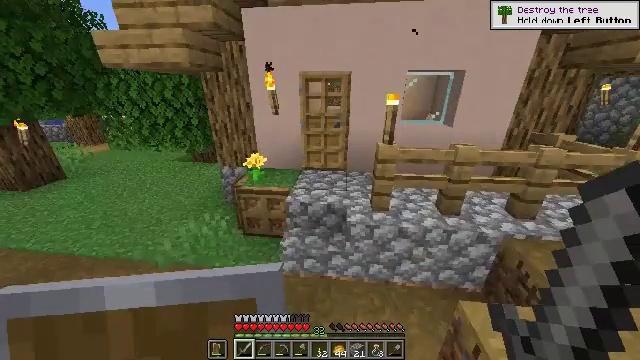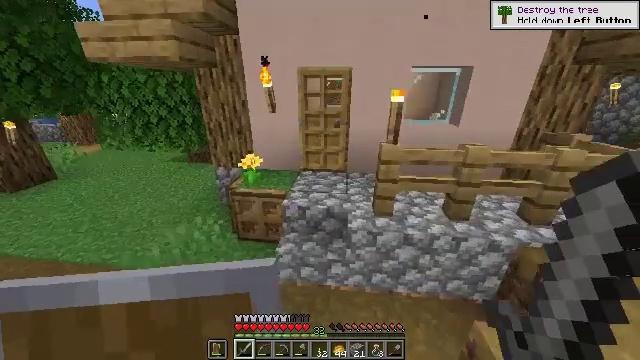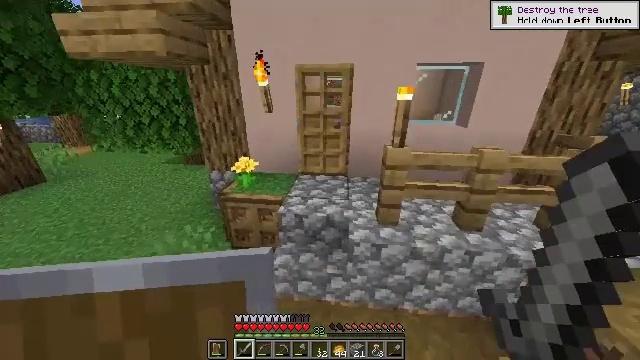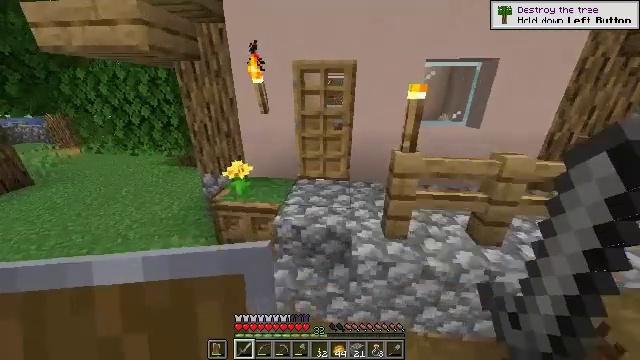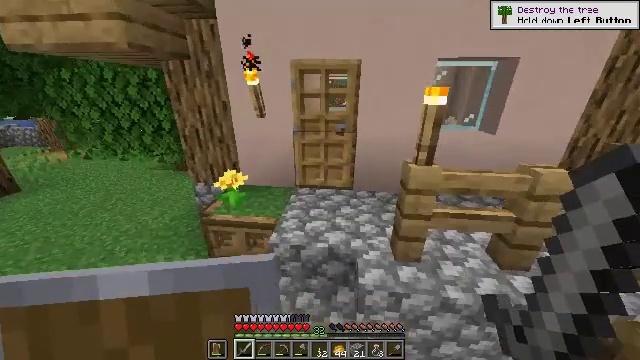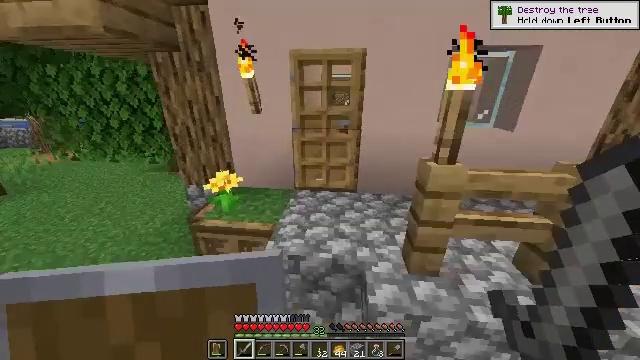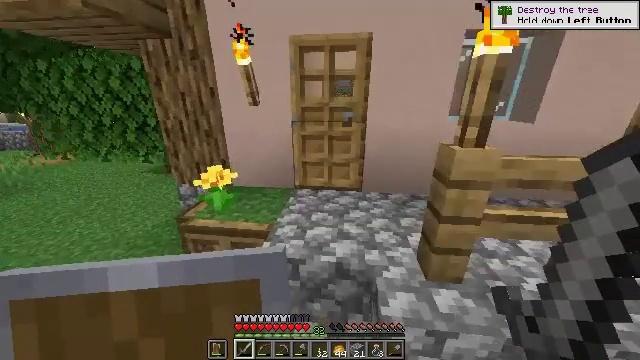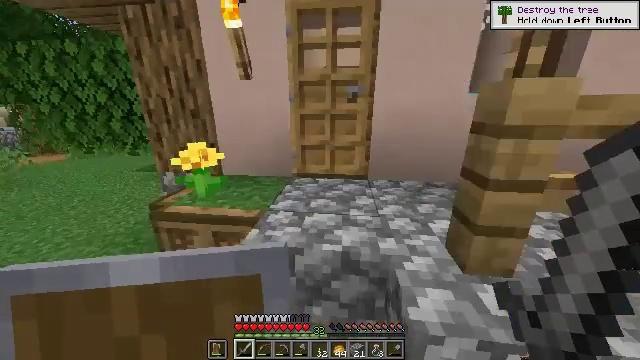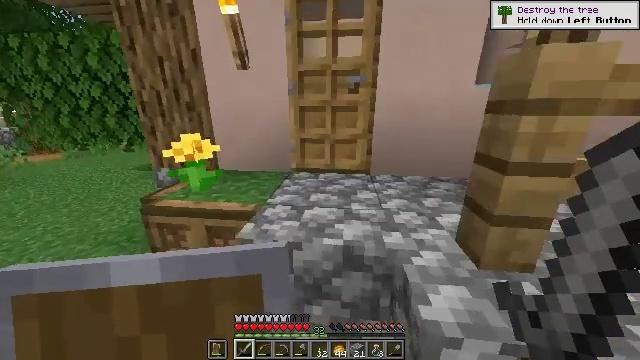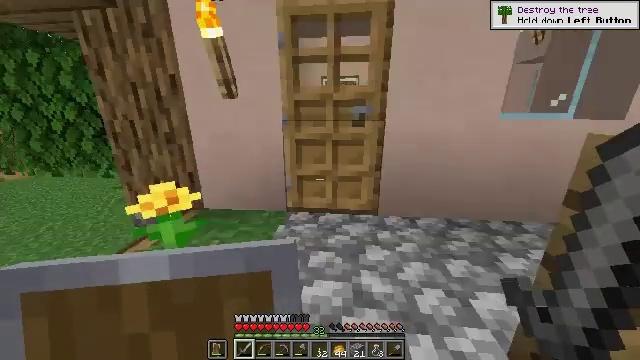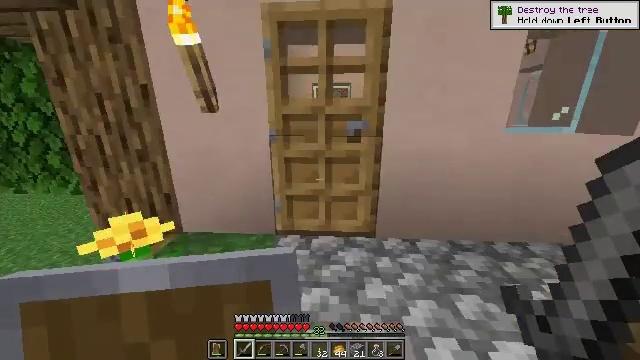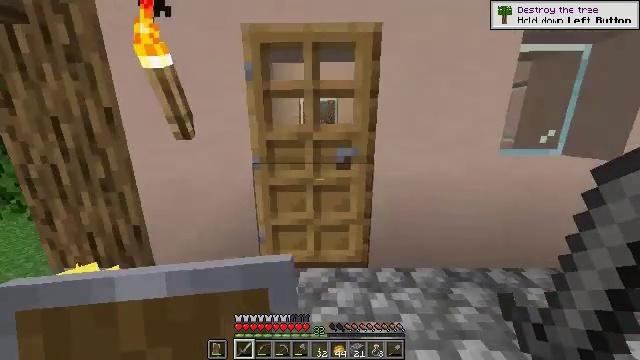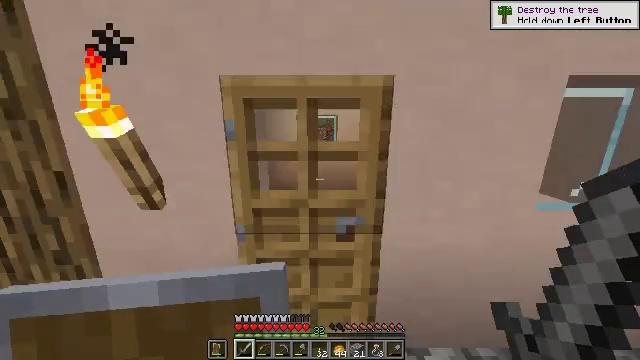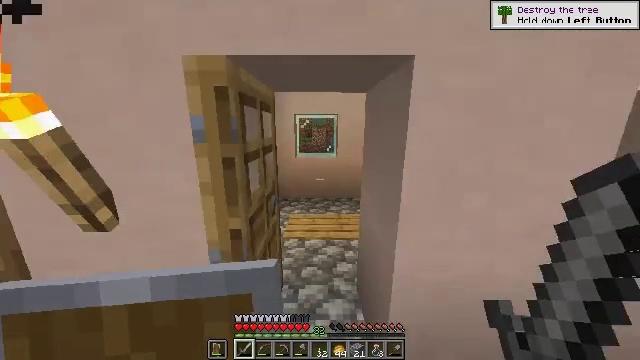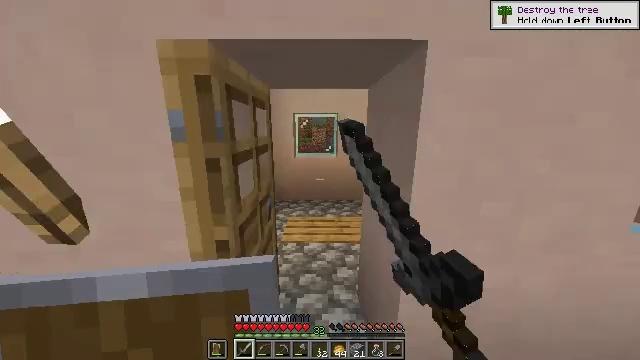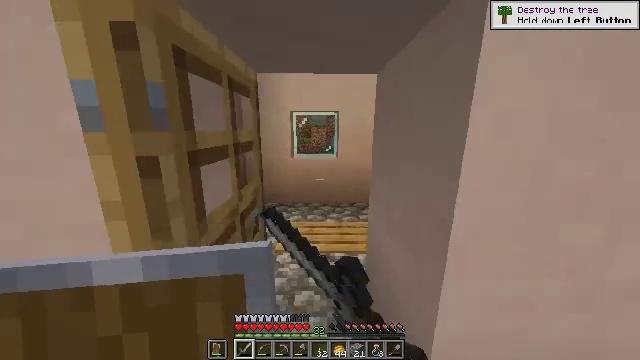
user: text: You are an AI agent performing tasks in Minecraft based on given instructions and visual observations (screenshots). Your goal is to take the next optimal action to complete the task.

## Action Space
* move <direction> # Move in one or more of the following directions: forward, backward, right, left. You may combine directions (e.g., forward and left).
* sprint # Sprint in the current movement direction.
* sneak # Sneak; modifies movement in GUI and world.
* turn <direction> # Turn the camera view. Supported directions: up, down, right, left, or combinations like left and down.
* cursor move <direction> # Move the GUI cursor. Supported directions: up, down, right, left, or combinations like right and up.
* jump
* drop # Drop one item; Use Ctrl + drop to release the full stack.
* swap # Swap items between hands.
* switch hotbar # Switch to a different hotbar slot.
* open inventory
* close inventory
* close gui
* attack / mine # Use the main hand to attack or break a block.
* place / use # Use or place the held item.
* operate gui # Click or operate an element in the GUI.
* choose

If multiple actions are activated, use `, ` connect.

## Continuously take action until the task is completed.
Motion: motion action
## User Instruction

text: craft item air
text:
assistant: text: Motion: move forward
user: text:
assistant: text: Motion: move forward
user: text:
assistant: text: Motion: move forward
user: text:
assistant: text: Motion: move forward
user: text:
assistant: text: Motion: move forward
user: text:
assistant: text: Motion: move forward, turn up
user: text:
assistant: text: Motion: move forward, turn up
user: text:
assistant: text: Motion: move forward
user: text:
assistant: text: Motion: move forward, turn up
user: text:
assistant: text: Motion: move forward, turn right and up
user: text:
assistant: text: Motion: move forward, turn right and up
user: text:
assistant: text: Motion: move forward
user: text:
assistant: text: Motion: move forward, use / place
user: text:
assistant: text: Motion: move forward, use / place
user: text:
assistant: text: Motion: move forward
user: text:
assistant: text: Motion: move forward
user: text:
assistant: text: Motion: move forward, turn right and down
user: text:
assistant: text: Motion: move forward
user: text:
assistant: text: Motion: move forward, turn right
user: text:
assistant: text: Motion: move forward and move left, turn right
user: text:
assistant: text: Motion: move forward and move left, turn right and up
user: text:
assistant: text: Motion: move forward and move left, turn right and up
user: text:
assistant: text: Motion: move back and move left, turn right
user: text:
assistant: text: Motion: move back, turn right
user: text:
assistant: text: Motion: move back, turn right
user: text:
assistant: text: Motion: move back, turn right and down
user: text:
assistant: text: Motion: move back, use / place
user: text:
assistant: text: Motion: use / place
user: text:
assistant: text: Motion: no_op
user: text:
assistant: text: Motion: turn left and down